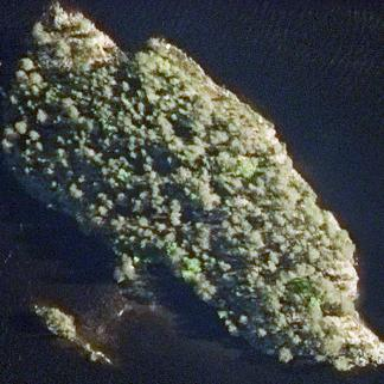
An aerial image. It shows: Image showing island.